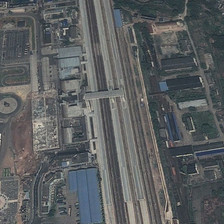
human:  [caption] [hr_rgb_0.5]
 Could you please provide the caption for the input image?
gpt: many buildings and green trees are in two sides of a railway station .

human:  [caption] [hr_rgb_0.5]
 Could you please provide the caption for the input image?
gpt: many buildings and green trees are in two sides of a railway station .

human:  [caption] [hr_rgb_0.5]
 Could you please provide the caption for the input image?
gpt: many buildings and green trees are in two sides of a railway station .

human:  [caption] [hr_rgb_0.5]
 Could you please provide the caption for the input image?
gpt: many buildings and green trees are in two sides of a railway station .

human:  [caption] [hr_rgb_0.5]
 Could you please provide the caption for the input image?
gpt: many buildings and green trees are in two sides of a railway station .